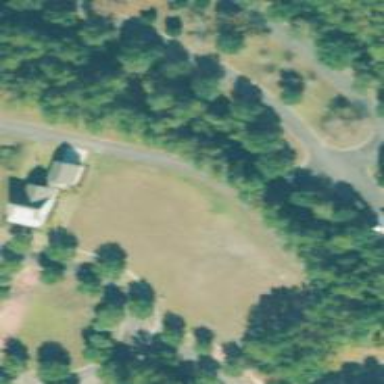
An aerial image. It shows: Driveway leading to service road.